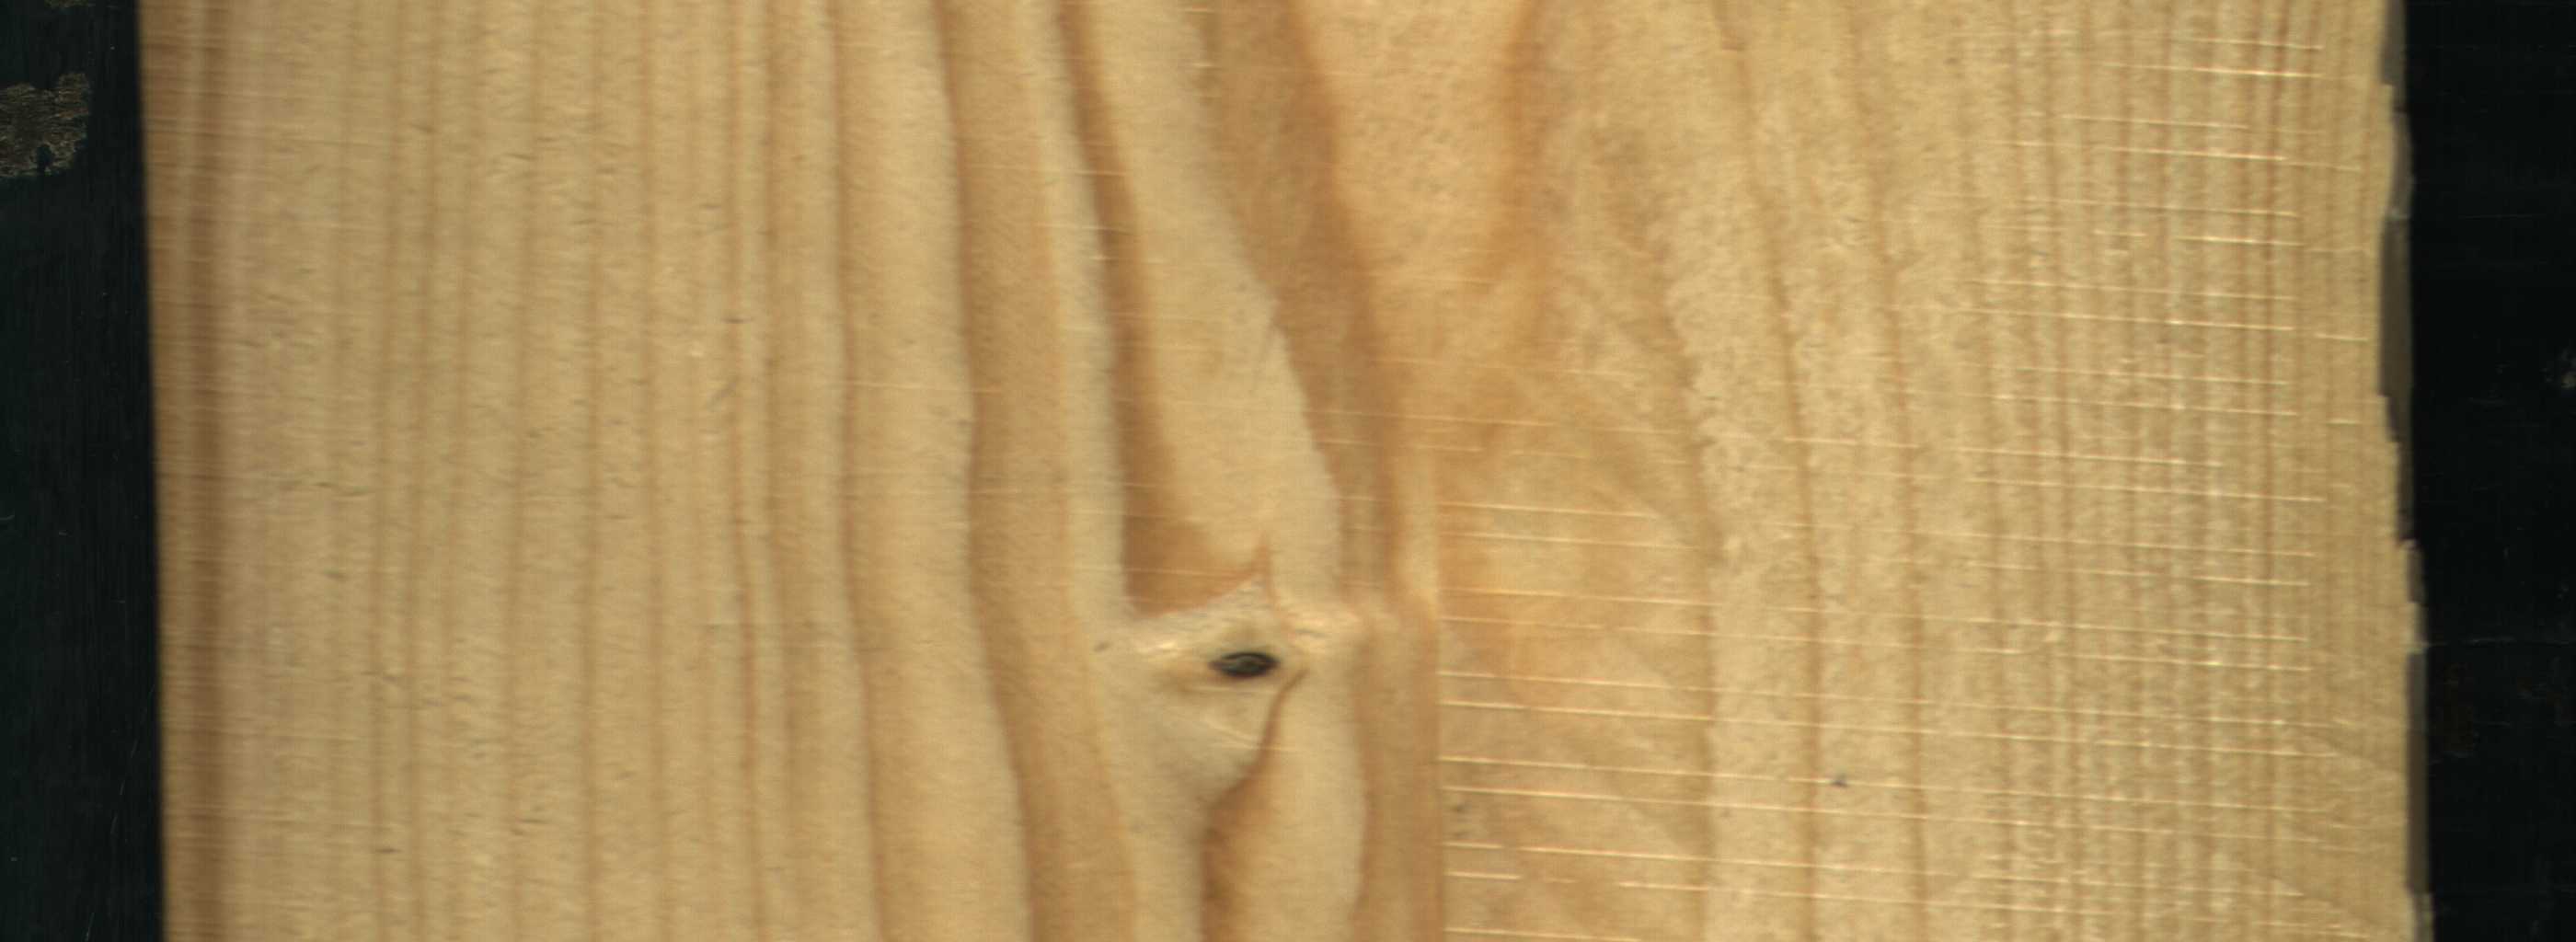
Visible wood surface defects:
Dead_Knot